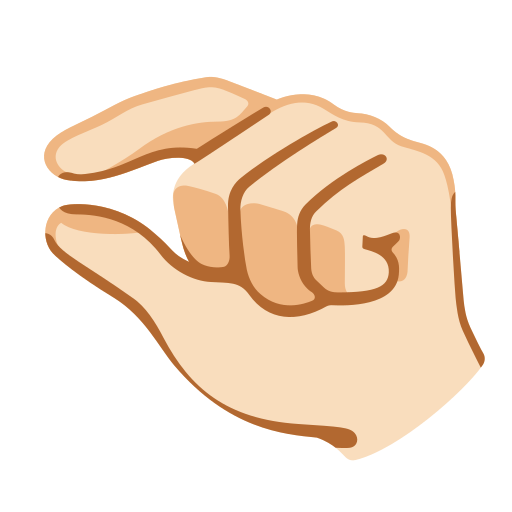
Emoji: 🤏🏻